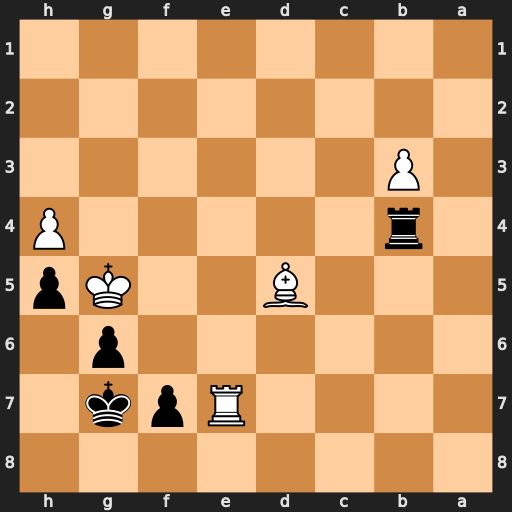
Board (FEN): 8/4Rpk1/6p1/3B2Kp/1r5P/1P6/8/8
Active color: b
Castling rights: -
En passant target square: -
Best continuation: Rg4#